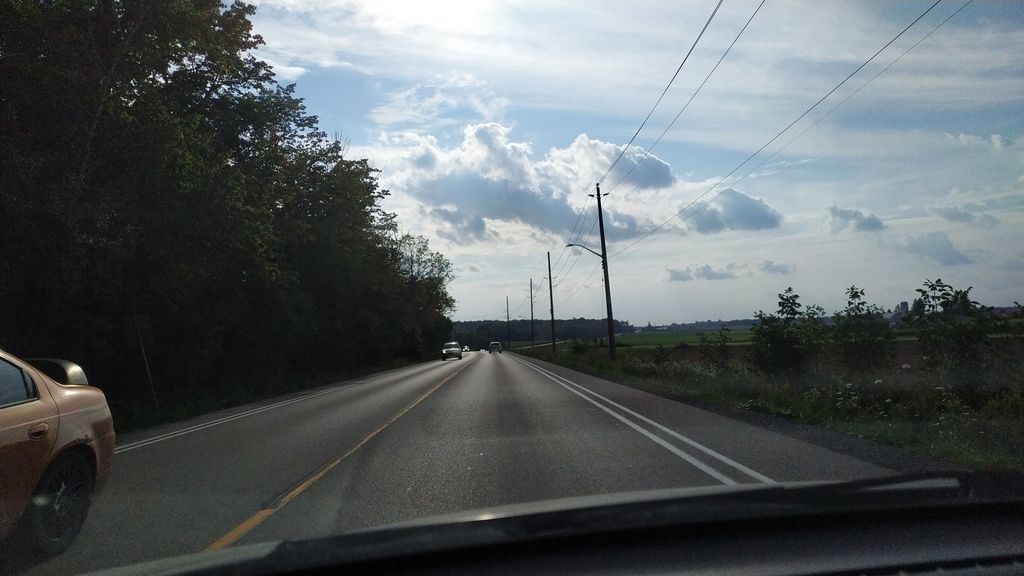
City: kitchener-waterloo